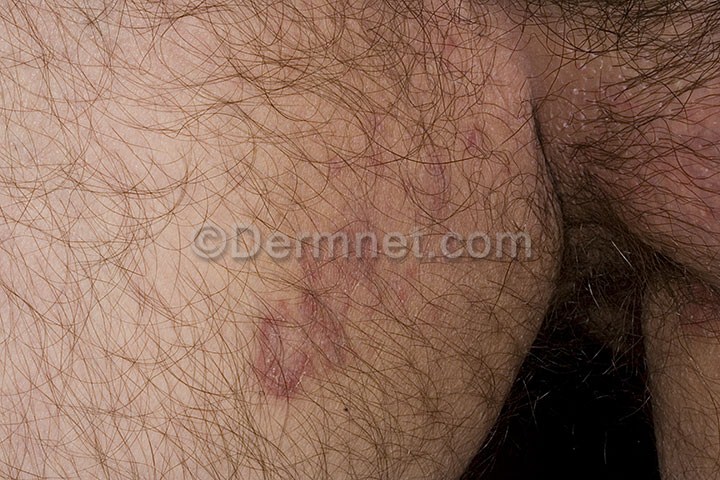
Disease: Tinea Ringworm Candidiasis and other Fungal Infections